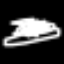
Label: frog